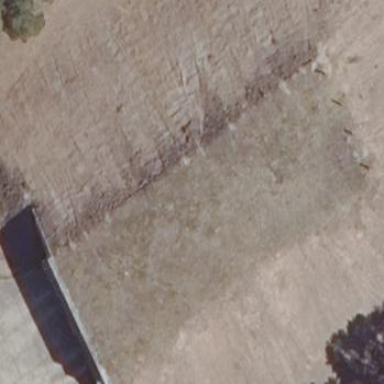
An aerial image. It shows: Military bunker.